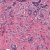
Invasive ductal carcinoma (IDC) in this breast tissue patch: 1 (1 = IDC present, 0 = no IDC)